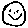
Label: smiley face